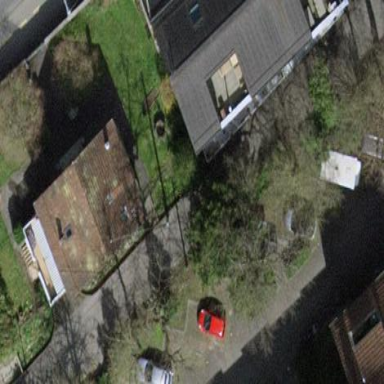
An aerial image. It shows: Garden enclosed by fence.